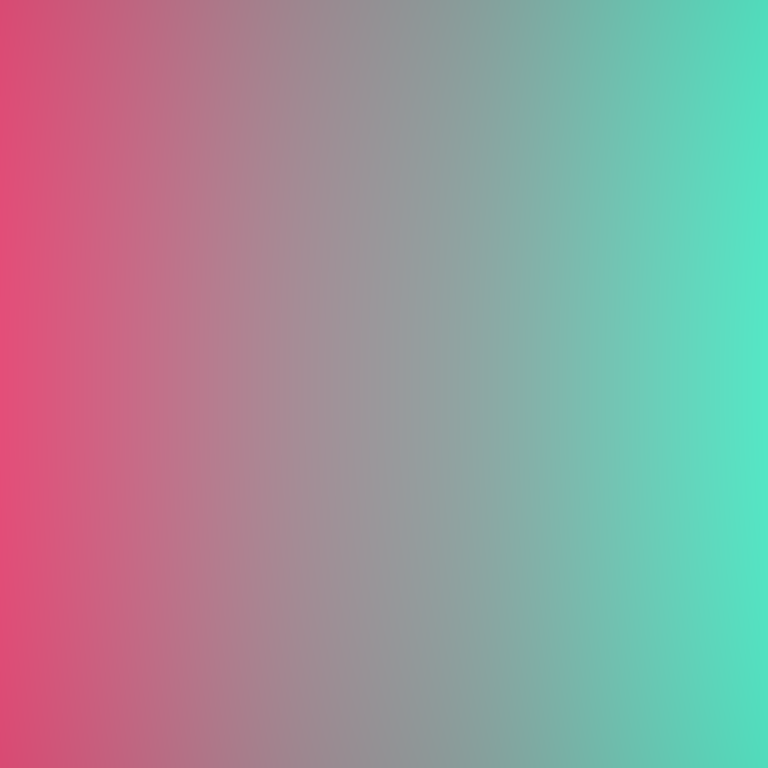
Abstract light effect, smooth gradient from soft pink to gentle teal, calm atmosphere, diffuse glow, no room, no furniture, no objects.